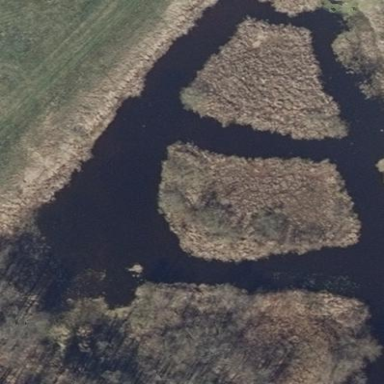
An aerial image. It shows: Wetland area.